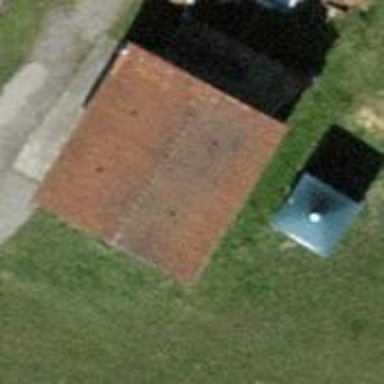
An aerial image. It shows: Shed building.